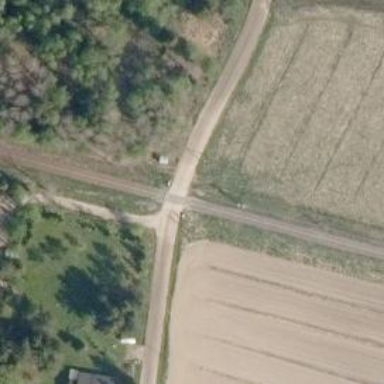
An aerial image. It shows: Railway signal.